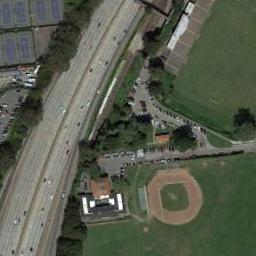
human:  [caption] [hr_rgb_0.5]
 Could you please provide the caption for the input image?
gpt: The baseball field is surrounded by trees .

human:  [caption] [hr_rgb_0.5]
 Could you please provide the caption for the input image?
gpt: There is a baseball diamond in the grass surrounded by the roads, Parking lot and forests .

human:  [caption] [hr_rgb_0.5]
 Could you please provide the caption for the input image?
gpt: A baseball diamond on the lawn with some trees while some freeways and some badminton courts beside .

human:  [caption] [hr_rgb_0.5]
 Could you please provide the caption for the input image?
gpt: There are many cars on the road beside the baseball diamond .

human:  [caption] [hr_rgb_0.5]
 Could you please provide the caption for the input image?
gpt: A baseball diamond is in the middle of grass next to a road .